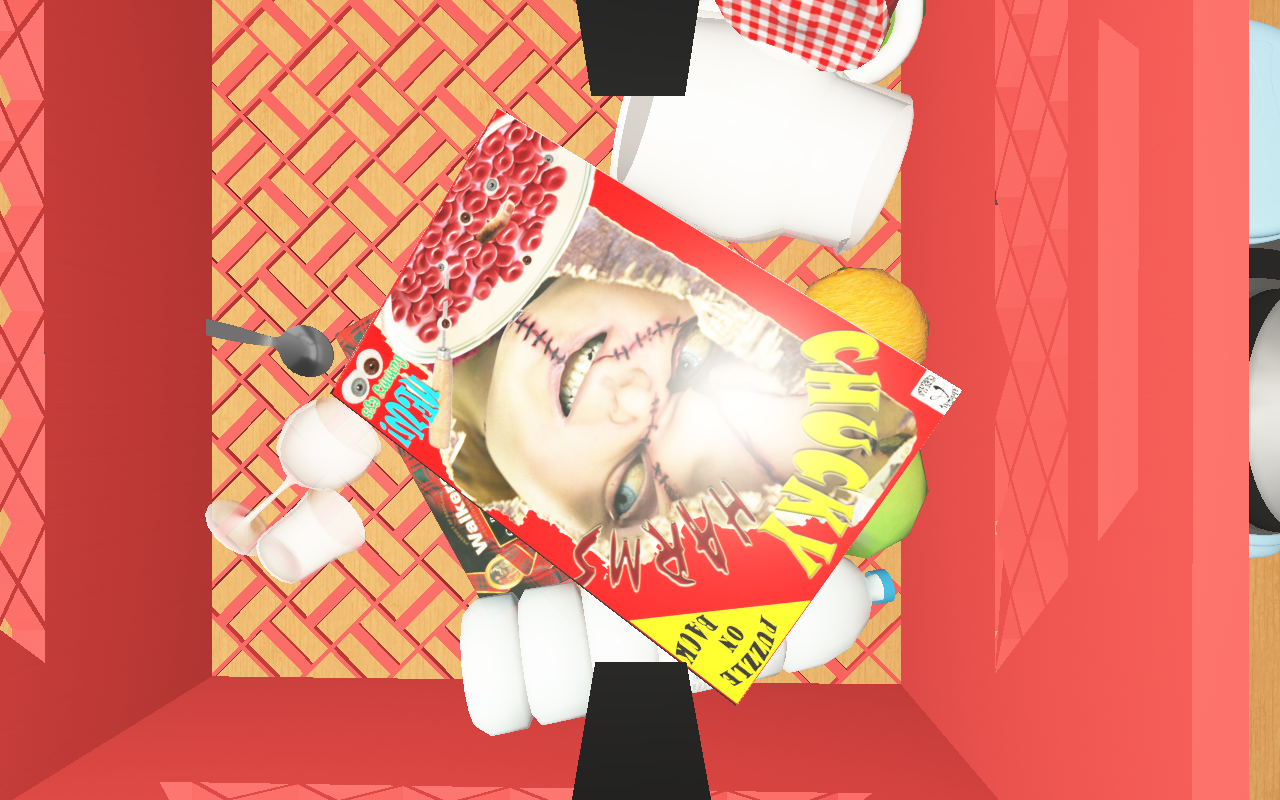
Objects in the scene:
apple
orange
plate
wineglass
honey jar